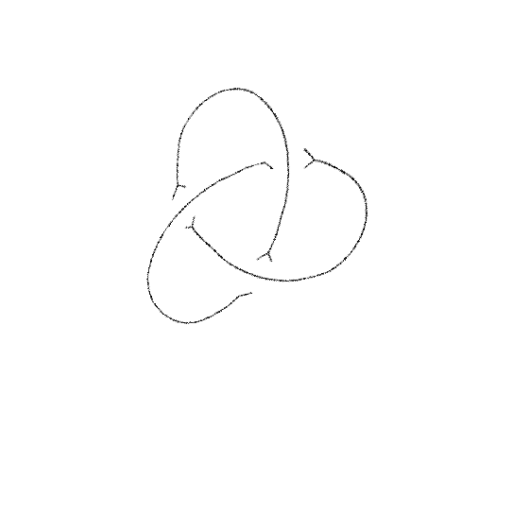
Crossing number: 3